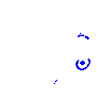
Particle: electron